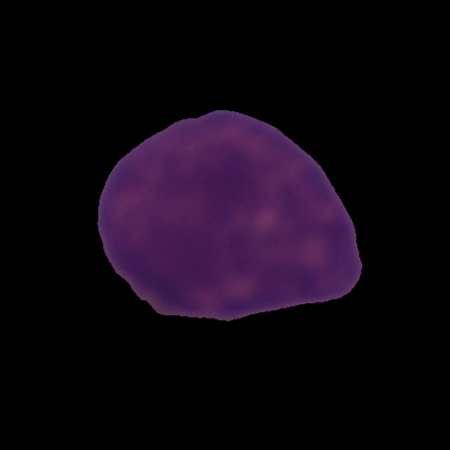
Label: cancer